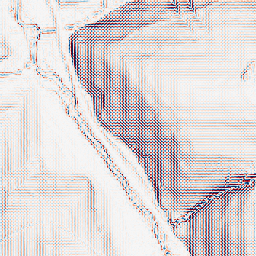
Category: wavelet
Decomposition family: wavelet_biorthogonal
Decomposition parameters: wavelet: bior1.3
level: 2
Upsampling method: sinc_blackman
Upsampling parameters: scale: 4
kernel_size: 16
Upsampling scale: 4